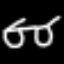
Label: hourglass